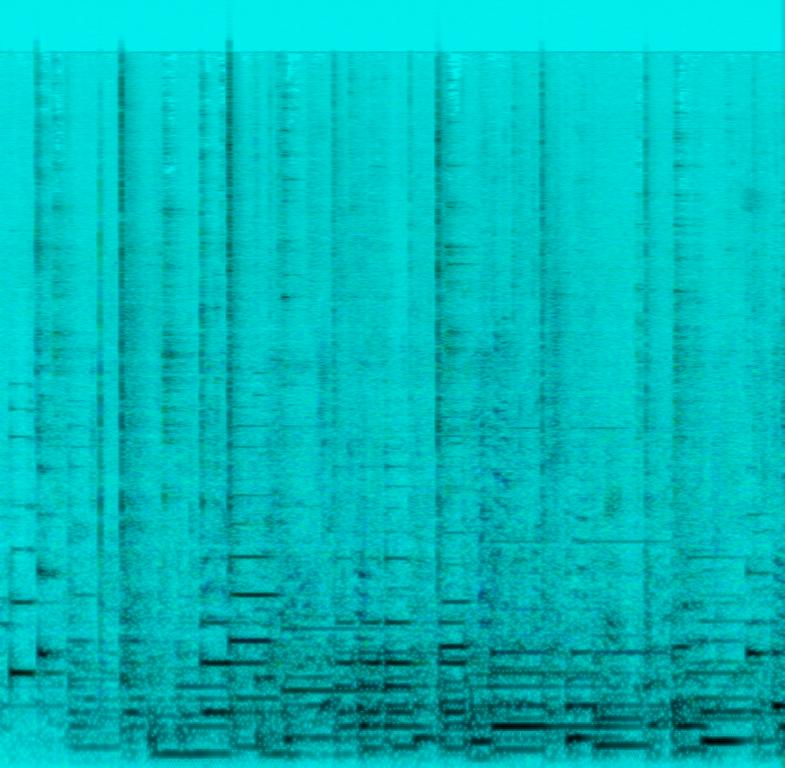
This audio contains someone playing jazz chords and melody on a e-guitar along with an upright bass also creating a slapping sound as a percussive element. In the background you can hear people talking and the sound of dishes. This song may be playing in a restaurant.